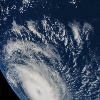
Label: cloud